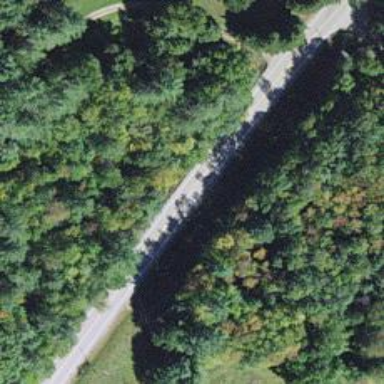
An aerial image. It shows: Culvert tunnel.